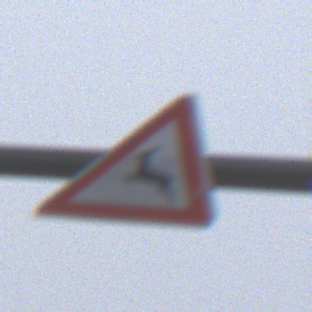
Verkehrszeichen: WildwechselRechts
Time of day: MorningAfternoon
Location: Outdoor (RoadRail)
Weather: Overcast
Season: NotSpecified
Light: Natural